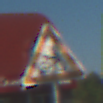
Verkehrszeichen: RadverkehrLinks
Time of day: MorningAfternoon
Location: Outdoor (Urban)
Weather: Clear
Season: NotSpecified
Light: Natural